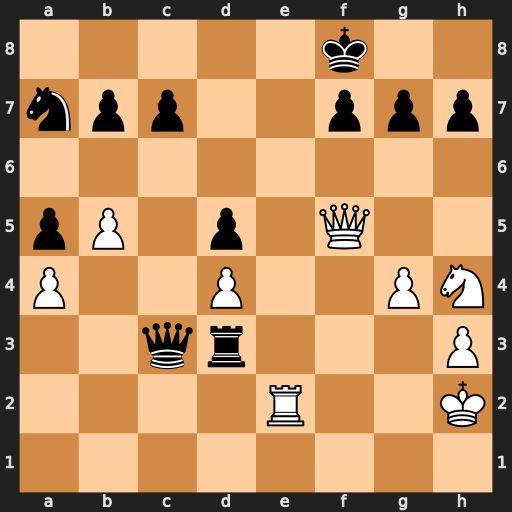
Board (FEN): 5k2/npp2ppp/8/pP1p1Q2/P2P2PN/2qr3P/4R2K/8
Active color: w
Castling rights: -
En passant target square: -
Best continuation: Qe5 Rxh3+ Kg2 Qg3+ Qxg3 Rxg3+ Kxg3